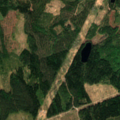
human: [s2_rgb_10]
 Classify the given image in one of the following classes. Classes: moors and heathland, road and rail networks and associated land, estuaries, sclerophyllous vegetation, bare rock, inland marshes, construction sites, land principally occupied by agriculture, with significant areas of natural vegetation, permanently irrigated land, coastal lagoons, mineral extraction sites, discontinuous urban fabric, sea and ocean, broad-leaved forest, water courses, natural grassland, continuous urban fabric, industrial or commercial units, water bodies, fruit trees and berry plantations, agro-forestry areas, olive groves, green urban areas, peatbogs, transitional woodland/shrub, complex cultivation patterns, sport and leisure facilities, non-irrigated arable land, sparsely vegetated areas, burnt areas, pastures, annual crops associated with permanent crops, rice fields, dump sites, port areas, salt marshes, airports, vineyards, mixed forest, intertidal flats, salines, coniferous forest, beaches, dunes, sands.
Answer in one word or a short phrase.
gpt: coniferous forest, mixed forest, transitional woodland/shrub